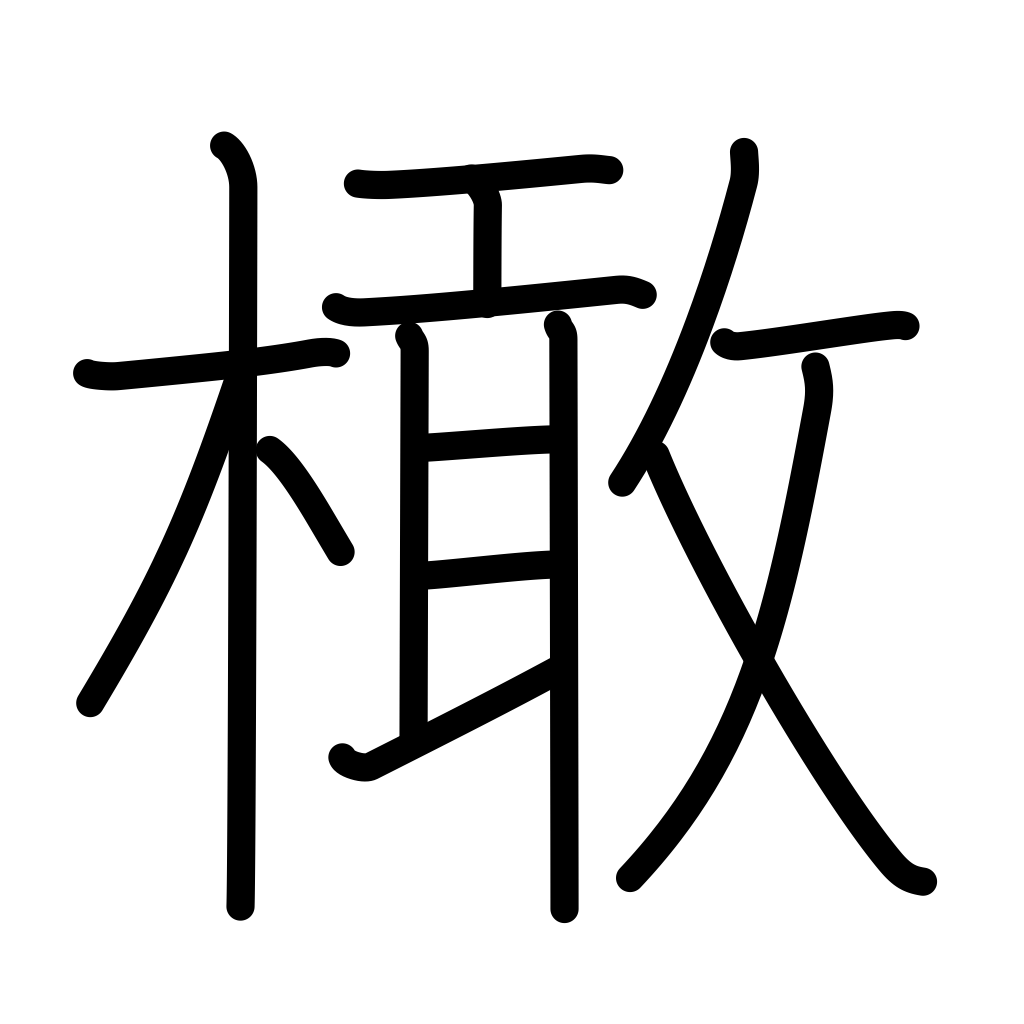
Meaning: olive